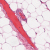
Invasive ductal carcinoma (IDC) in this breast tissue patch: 0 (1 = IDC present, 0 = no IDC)